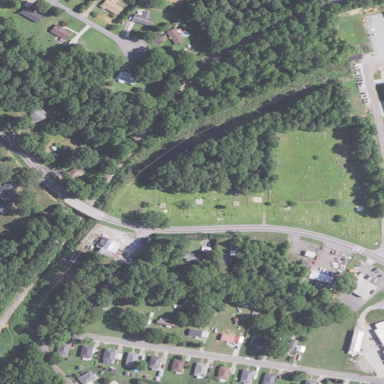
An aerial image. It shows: Cemetery.